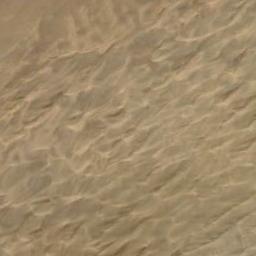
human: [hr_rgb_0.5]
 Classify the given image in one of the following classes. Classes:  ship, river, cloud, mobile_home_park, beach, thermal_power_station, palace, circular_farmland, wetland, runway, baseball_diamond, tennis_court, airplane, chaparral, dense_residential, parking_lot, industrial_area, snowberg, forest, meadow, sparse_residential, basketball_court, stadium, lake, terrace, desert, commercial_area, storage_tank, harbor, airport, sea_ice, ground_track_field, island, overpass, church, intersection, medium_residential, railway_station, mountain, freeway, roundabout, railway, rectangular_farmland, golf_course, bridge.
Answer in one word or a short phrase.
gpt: desert